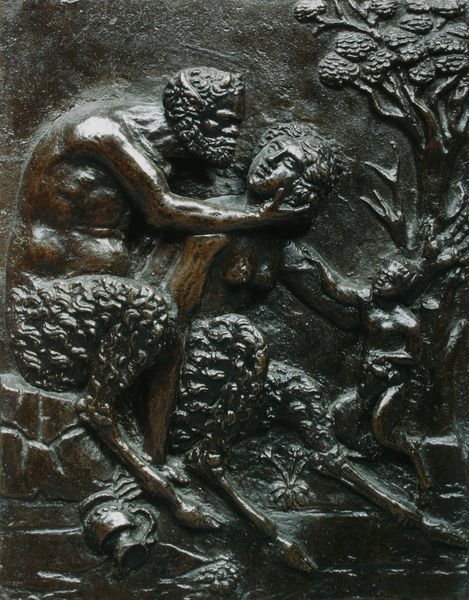
Titel: Satyrenfamilie
Künstler: Giammaria Mosca
Standort: Washington
Institution: National Gallery of Art, Kress Collection
Schlagwörter: baum, blätter, hand, himmel, kopf, körper, mann, nackt, wasser, bäume, fluss, grün, landschaft, menschen, sitzen, äste, ausschnitt, blume, braun, brust, frau, geste, haar, licht, marmor, männer, nacht, rücken, schwarz, szene, tür, blick, blüten, bart, architektur, arm, gesicht, halten, mensch, stein, steine, bildnis, hals, hände, porträt, ast, natur, stamm, haare, kelch, familie, kind, paar, pflanze, pflanzen, locken, renaissance, wald, engel, früchte, kanne, krug, putto, skulptur, trauben, vase, beine, fell, huf, hufe, relief, brüste, kuss, liebe, umarmung, zärtlichkeit, zwei, fels, mauer, klein, strömung, weiblich, detail, muskeln, glanz, metall, bauch, bronze, plastik, junge, gestalt, eisen, knabe, hocken, greifen, raub, mythologie, hufen, karaffe, gestus, verführung, jesus, teufel, satyr, faun, griechisch, kentaur, lust, minotaurus, mythos, nymphe, pan, fabelwesen, frauenraub, pinie, überschwemmung, hörner, bock, bocksbeine, ungeheuer, metal, retten, riss, buckel, hochrelief, faune, frauenkopf, daphne, meißel, mänade, wandrelief, bronzerelief, bocksbein, beinfell, driade, satykind, satyrfamilie, satyrfrau, satyrmann, weiblicher satyr, teufelin, bockfüße, abhebung